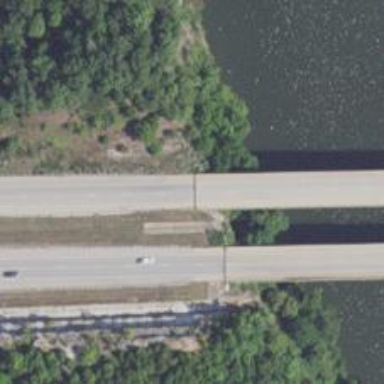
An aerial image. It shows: Beam bridge over trunk highway.